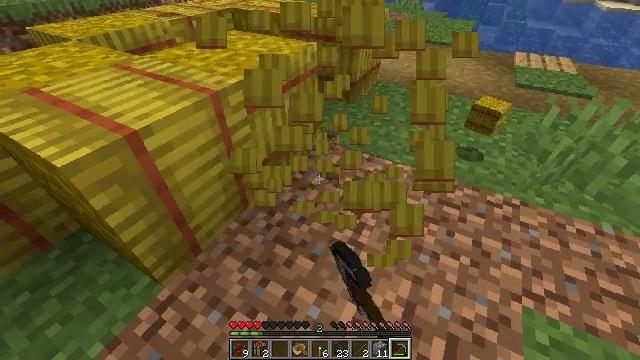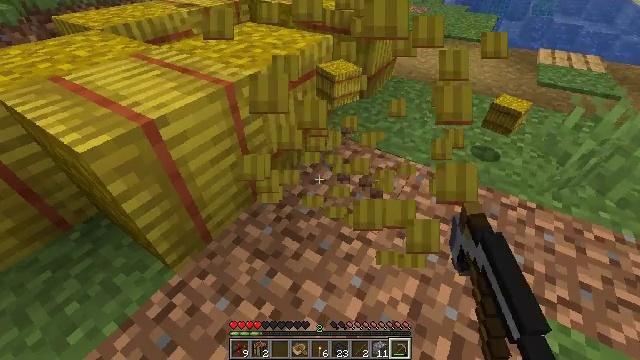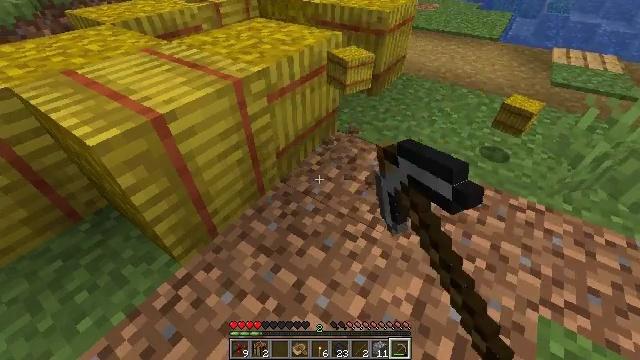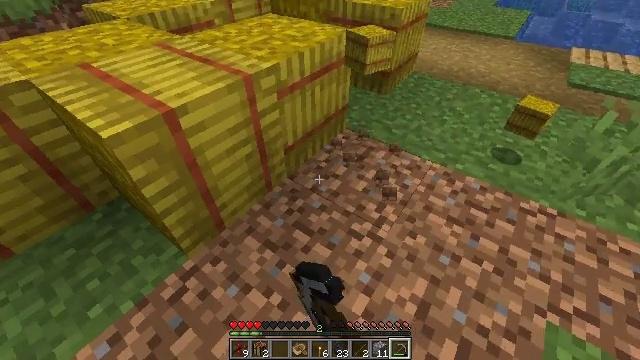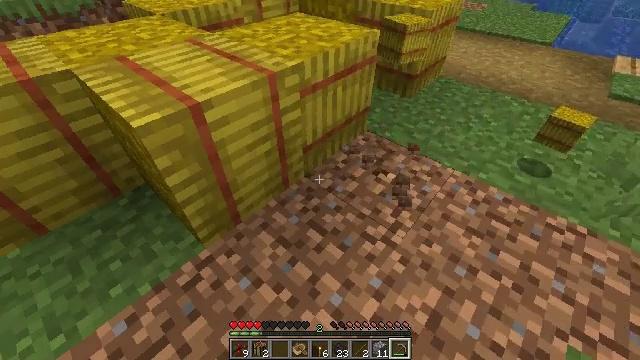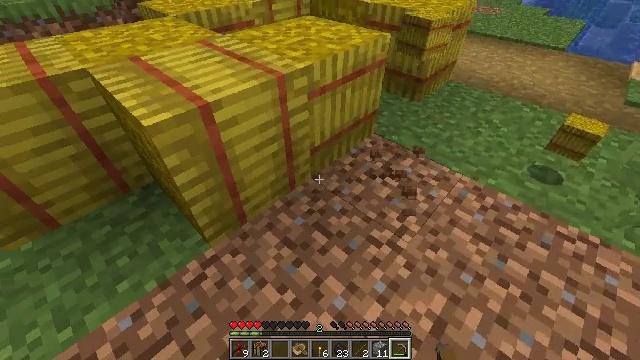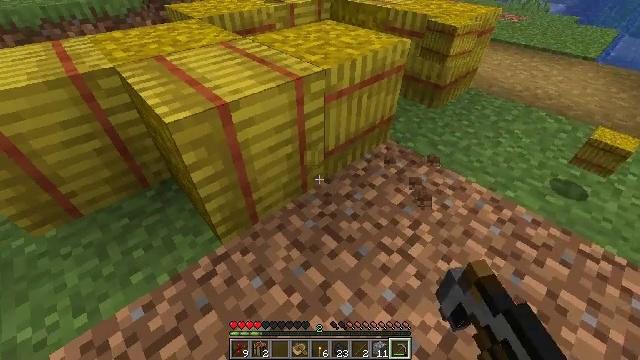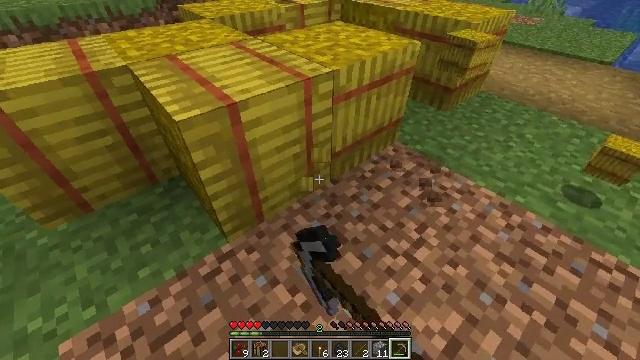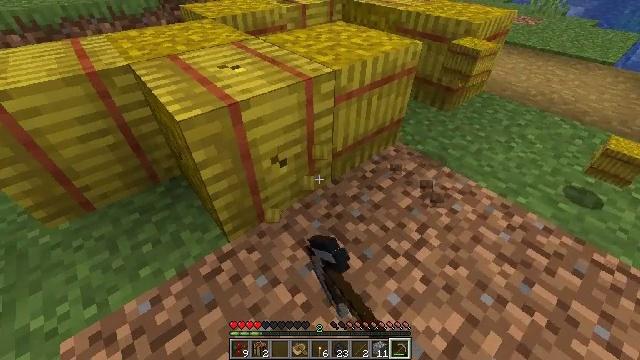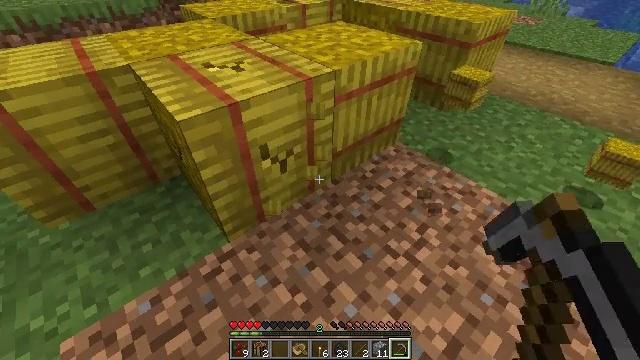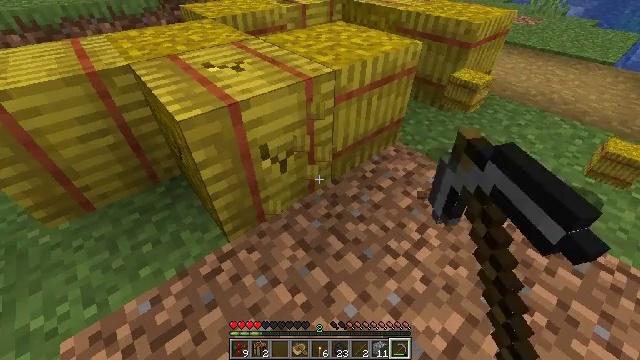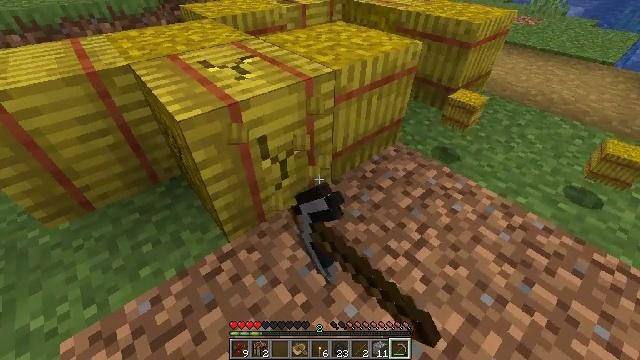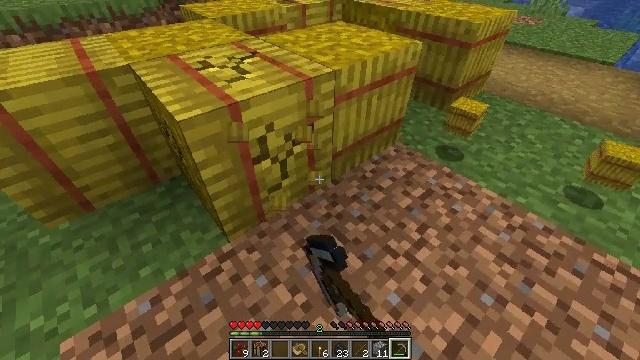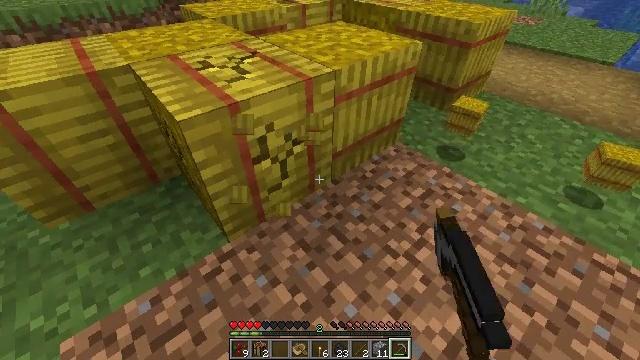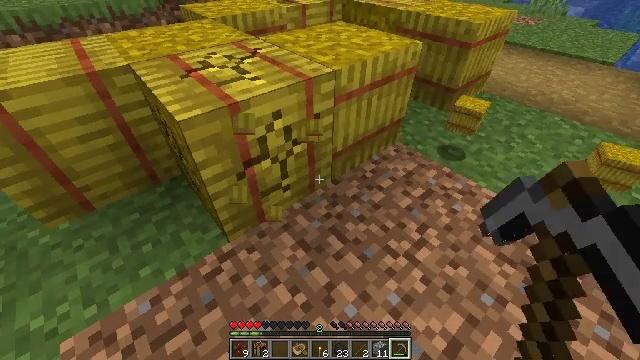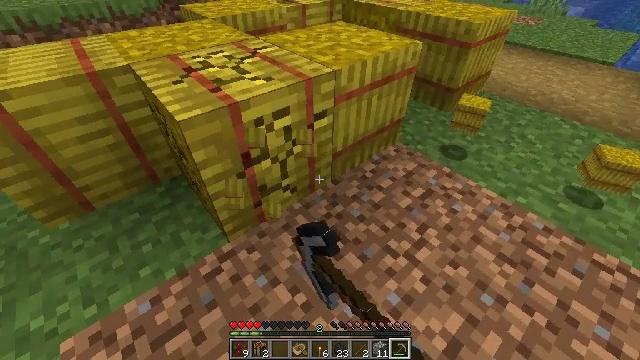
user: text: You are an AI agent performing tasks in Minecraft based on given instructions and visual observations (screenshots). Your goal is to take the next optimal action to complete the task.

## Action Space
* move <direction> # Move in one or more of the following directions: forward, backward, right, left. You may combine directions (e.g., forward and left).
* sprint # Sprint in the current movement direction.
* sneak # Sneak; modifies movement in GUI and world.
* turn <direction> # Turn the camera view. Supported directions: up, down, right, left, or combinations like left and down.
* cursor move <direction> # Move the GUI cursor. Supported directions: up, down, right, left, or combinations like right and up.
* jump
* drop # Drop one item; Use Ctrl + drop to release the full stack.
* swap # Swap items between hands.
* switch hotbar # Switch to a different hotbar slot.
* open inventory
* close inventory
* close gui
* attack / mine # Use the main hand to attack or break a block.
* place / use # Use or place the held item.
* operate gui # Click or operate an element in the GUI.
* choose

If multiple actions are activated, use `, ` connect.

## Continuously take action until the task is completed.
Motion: motion action
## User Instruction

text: Break the white bed to relocate it.
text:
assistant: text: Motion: turn left and down, attack / mine
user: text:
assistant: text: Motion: turn left, attack / mine
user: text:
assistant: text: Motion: turn left, attack / mine
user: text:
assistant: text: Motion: turn left, attack / mine
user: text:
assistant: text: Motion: turn left, attack / mine
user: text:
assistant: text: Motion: turn left, attack / mine
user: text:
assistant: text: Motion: turn left, attack / mine
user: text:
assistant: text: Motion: attack / mine
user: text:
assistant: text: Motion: attack / mine
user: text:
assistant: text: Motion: attack / mine
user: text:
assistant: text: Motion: attack / mine
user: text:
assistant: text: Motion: attack / mine
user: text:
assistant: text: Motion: attack / mine
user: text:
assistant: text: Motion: attack / mine
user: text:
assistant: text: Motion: attack / mine
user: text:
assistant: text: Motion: attack / mine
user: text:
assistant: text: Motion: attack / mine
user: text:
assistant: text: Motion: attack / mine
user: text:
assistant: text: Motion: turn left and down, attack / mine
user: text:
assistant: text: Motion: turn left and down, attack / mine
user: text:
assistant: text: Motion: turn left and down
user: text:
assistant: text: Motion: turn left and down
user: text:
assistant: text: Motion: no_op
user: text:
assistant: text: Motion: turn left and down
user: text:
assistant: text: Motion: turn left and down
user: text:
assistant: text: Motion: move forward, turn left and down
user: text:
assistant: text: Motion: move forward
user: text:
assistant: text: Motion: move forward
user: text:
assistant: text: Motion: move forward
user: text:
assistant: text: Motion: move forward, turn right and up